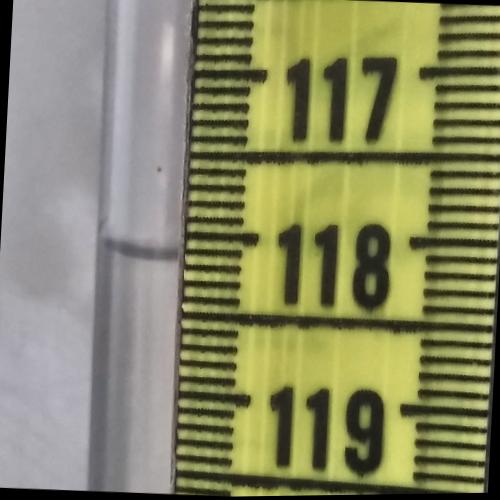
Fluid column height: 118.1 cm